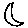
Label: moon